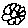
Label: flower